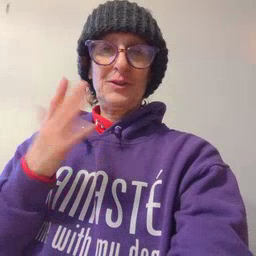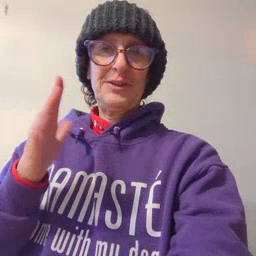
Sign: book